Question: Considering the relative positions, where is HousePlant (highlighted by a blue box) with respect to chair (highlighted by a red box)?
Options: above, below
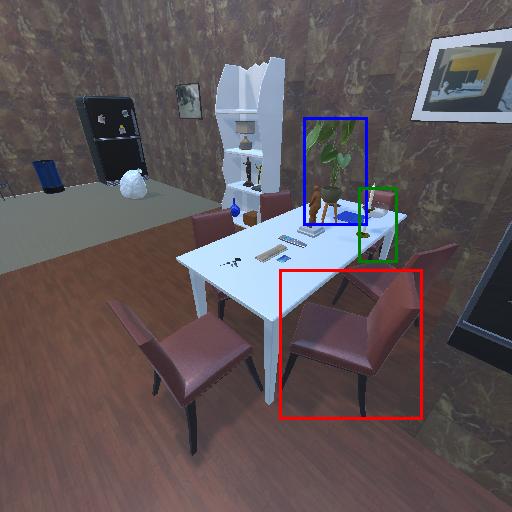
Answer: above